Question: Initial state:
1) I have PC, which have access only to local server (ssh deployer@localserver is working, ssh git@github.com is not).
2) I have local server (mentioned above), which have access to Internet (ssh git@github.com is working)
3) I need to deploy my Rails apps from the PC using Capistrano through this local server.
I have read <URL> topic and here is my situation:

What do I want:
I would like to have an ssh access from the PC to my VPS like this:
'''
ssh ubuntu@ec2-...#.com.
'''
How can I do it? Probably I need something in my ~/.ssh/config?
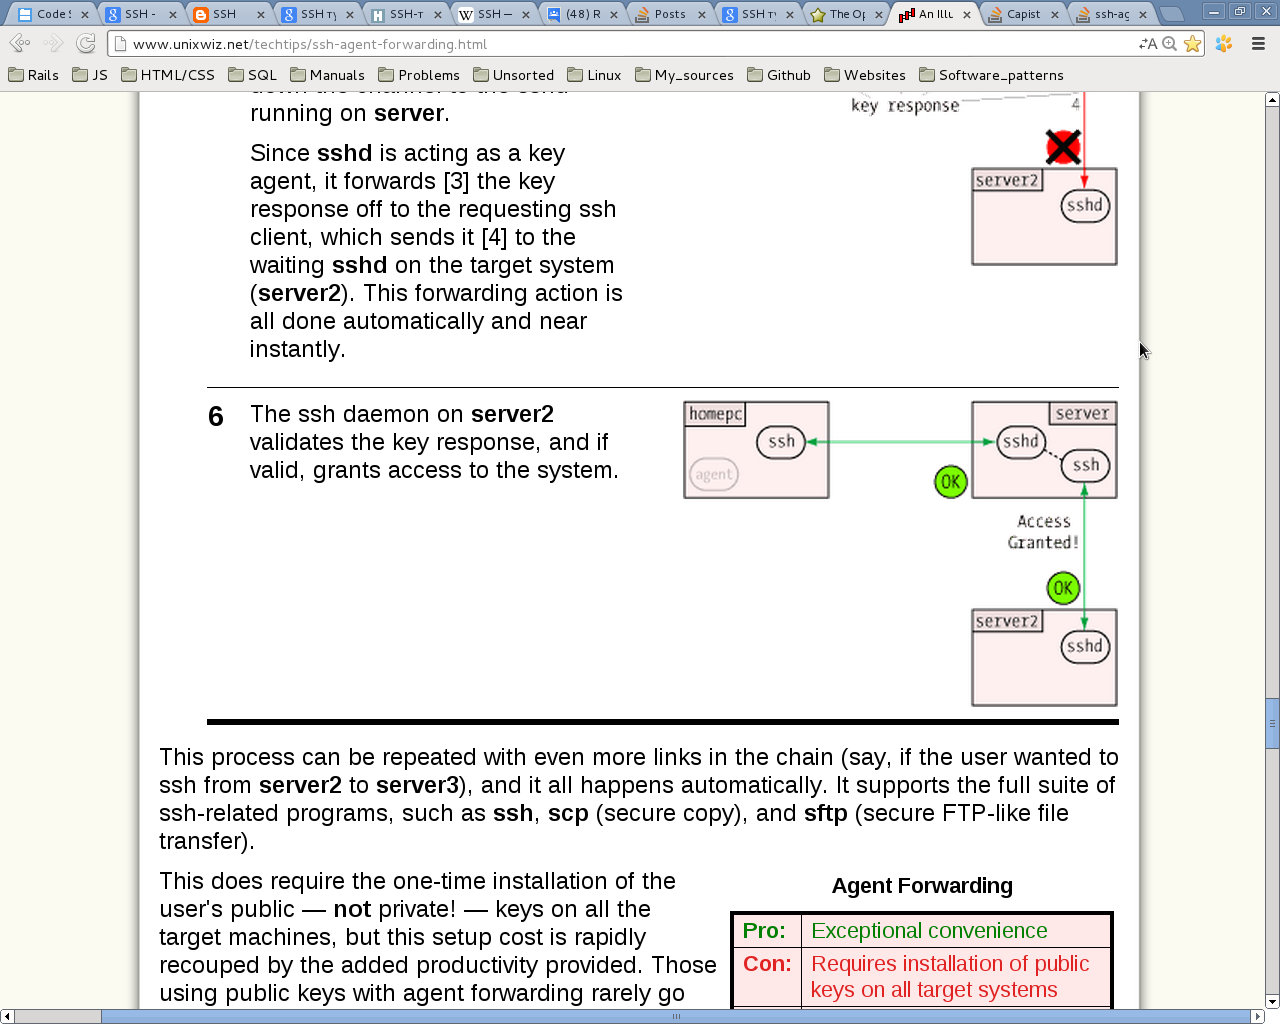
Answer: I have found the solution:
In ssh/config file we should put the following:
'''
Host github.com
Hostname github.com
ProxyCommand ssh -q deployer@localservername nc -q0 %h 22
User git
'''
Instead of github.com there can be another host or just (*):
'''
Host *
ProxyCommand ssh ....
'''
Also <URL> is very useful link regarding this issue.